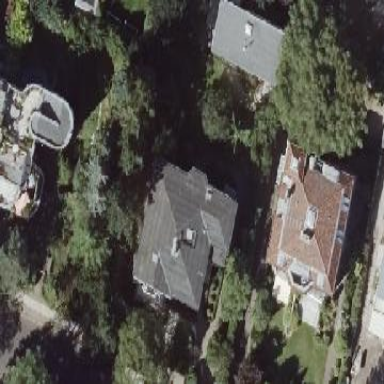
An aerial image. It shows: Hipped roof house.